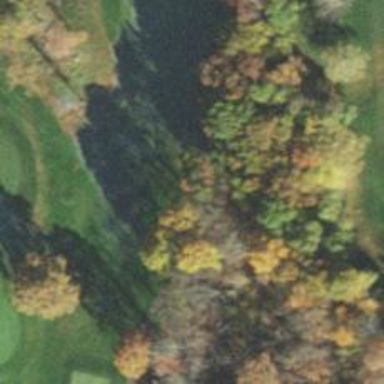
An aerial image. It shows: Path for both road and golf.